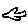
Label: bird